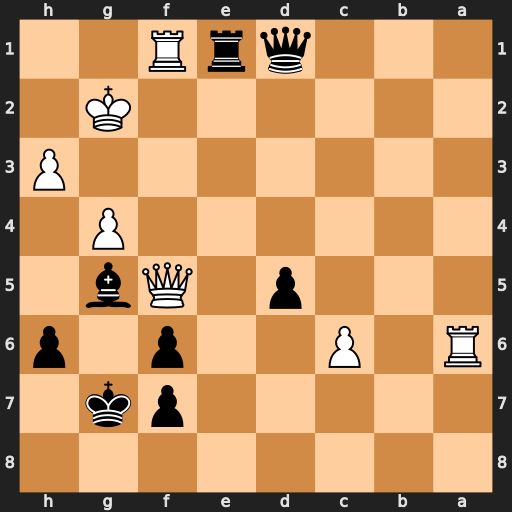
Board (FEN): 8/5pk1/R1P2p1p/3p1Qb1/6P1/7P/6K1/3qrR2
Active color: b
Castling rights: -
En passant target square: -
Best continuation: Re2+ Rf2 Bh4 Rxe2 Qxe2+